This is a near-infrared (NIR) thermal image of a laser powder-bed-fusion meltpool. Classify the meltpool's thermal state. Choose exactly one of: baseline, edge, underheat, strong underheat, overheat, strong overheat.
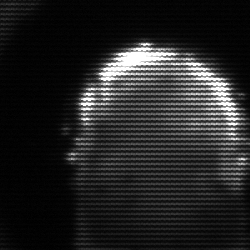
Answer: baseline